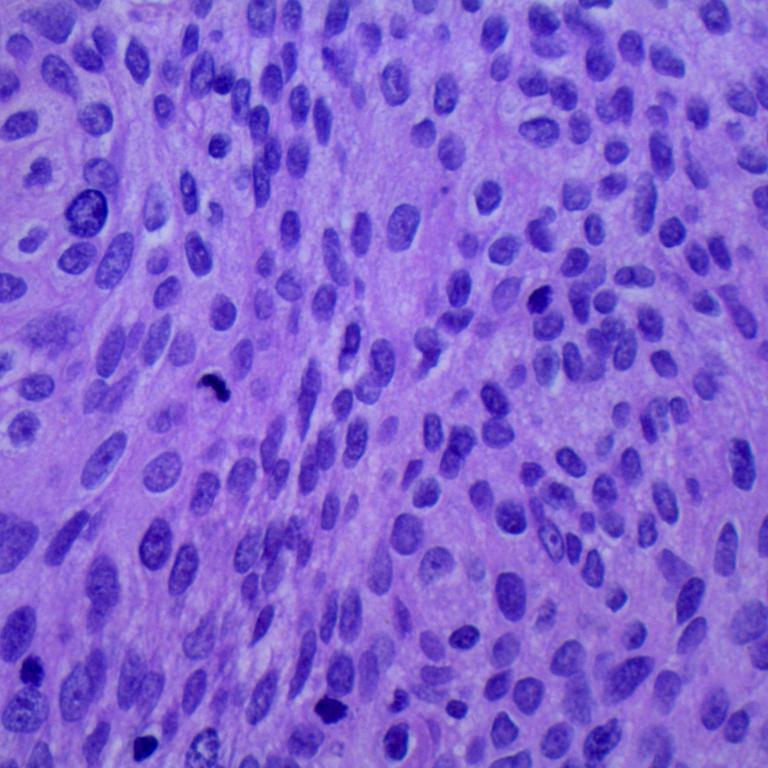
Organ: lung
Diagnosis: squamous carcinomas